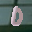
Label: 0